Question: I've been digging into how to create a wedge shaped menu and came across the following stackoverflow post: <URL>
I've re-purposed the example image Varazi drew up to better explain my own situation (please excuse the old writing on it). I've added 2 menu items, home and contact, to show what I'm trying.

The code I have been playing around with (found from the above link).
'''
<div class="shape">
<div class="top"></div>
<div class="bottom"></div>
</div>
'''
'''
.shape {
width:400px;
margin:0 auto;
}
.top {
height:0;
border-width:0 0 150px 400px;
border-style:solid;
border-color:transparent #d71f55 #d71f55 transparent;
}
.bottom {
height: 50px;
background-color:#d71f55;
}
/* Support transparent border colors in IE6. */
* html .top {
filter:chroma(color=#123456);
border-top-color:#123456;
border-left-color:#123456;
}
'''
---
After playing quite a lot with it, really fun challenge I must say, I have finally gotten it exactly the way I needed it to be with the helpful tip by (thanks man!). My remaining challenge would be showing the '.sub-menu' inside an 'overflow: hidden' element ('#masthead'), but it's not overly important as I can have the links plastered on the homepage in the relevant content sections.
Hope the below code helps a poor soul out, such as myself, who needed help. Enjoy! :)
(I'm using WordPress/Bootstrap)
'''
<header id="masthead" class="site-header" role="banner">
<nav id="site-navigation" class="navbar navbar-default" role="navigation">
<div class="container">
<div class="navbar-header">
<button type="button" class="navbar-toggle collapsed" data-toggle="collapse" data-target="#bs-example-navbar-collapse-1">
<span class="sr-only">Toggle navigation</span>
<span class="icon-bar"></span>
<span class="icon-bar"></span>
<span class="icon-bar"></span>
</button>
<a class="navbar-brand" href="http://demo.dev/" title="demo" rel="home">
<img width="159" height="134" src="http://demo.dev/wp-content/uploads/2014/10/logo.png" class="img-responsive" alt="logo">
</a>
</div>
<div class="collapse navbar-collapse" id="bs-example-navbar-collapse-1">
<ul id="menu-main-menu" class="nav navbar-nav pull-right">
<li><a href="http://demo.dev/">Home</a></li>
<li><a href="http://demo.dev/us/">About Us</a></li>
<li><a href="http://demo.dev/services/">Services</a>
<ul class="sub-menu">
<li><a href="http://demo.dev/industrial-electrical/">Industrial Electrical</a></li>
<li><a href="http://demo.dev/commercial-electrical/">Commercial Electrical</a></li>
<li><a href="http://demo.dev/domestic-electrical/">Domestic Electrical</a></li>
</ul>
</li>
<li><a href="http://demo.dev/contact/">Contact</a></li>
</ul>
</div><!-- /.navbar-collapse -->
</div><!-- /.container-fluid -->
</nav>
</header>
'''
(using Less)
'''
/* --- header */
#masthead {
overflow: hidden;
position: relative;
bottom: 50px; height: 200px;
background: red;
transform: skew(0deg, -3deg);
}
/* --- main navigation */
#site-navigation {
position: relative;
bottom: -50px;
height: 100%;
margin-bottom: 0;
border-radius: 0;
background: none;
border: none;
transform: skew(0deg, 3deg);
.container,
.navbar-collapse {
height: 100% !important;
}
.nav {
height: 100%;
&>li {
height: 100%;
&>a {
height: 100%;
padding: 80px 15px 0;
color: #fff;
}
&.current-menu-item,
&:hover {
&>a {
background-color: @tree-poppy;
}
}
}
}
}
'''
---
Just wanted to quickly mention you can also attach the wedge part to an existing element easily without using any additional elements as well!
'''
#masthead:after {
content: "";
position: absolute;
top: -45px; left: 0;
z-index: -1;
width: 100%; height: 80px;
background-color: red;
transform: skew(0deg, -3deg);
}
'''
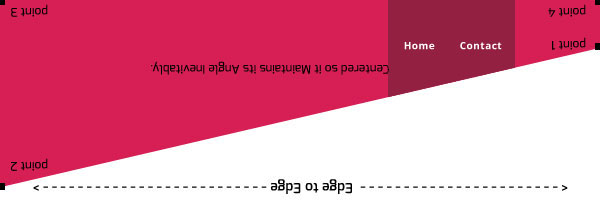
Answer: Here's what I came up with:
The HTML:
'''
<header>
<nav>
<a href="#" class="link-1">Home</a>
<a href="#" class="link-2">Contact</a>
<a href="#" class="link-3">About</a>
</nav>
</header>
'''
The CSS:
'''
header {
overflow: hidden;
margin-top: -550px;
height: 850px;
margin-bottom: -50px;
}
nav {
width: 120%;
margin: 0 -10%;
transform: rotate(-12deg);
background: red;
padding: 0 10%;
overflow: hidden;
}
nav a {
color: #fff;
text-decoration: none;
display: block;
float: left;
transform: rotate(12deg);
background: purple;
padding-top: 500px;
padding-bottom: 1000px;
margin-bottom: -900px;
text-align: center;
width: 80px;
position: relative;
}
.link-1 {
top: -36px;
}
.link-2 {
top: -18px;
}
'''
Here's a working example: <URL>
Please note that this would not work in IE8 or less and would need some sort of fallback.